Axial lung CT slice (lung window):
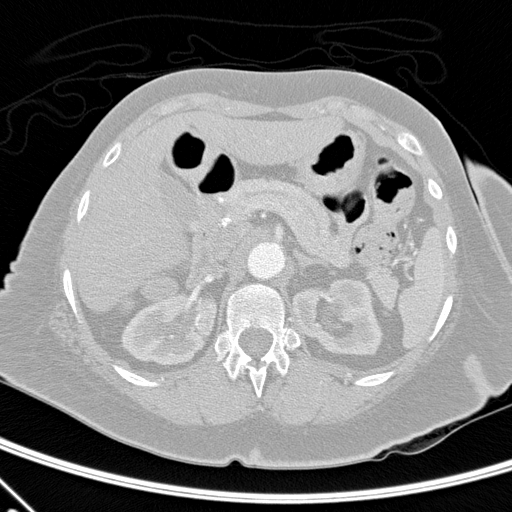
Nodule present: no